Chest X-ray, PA view. Patient: 29 years old, sex M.
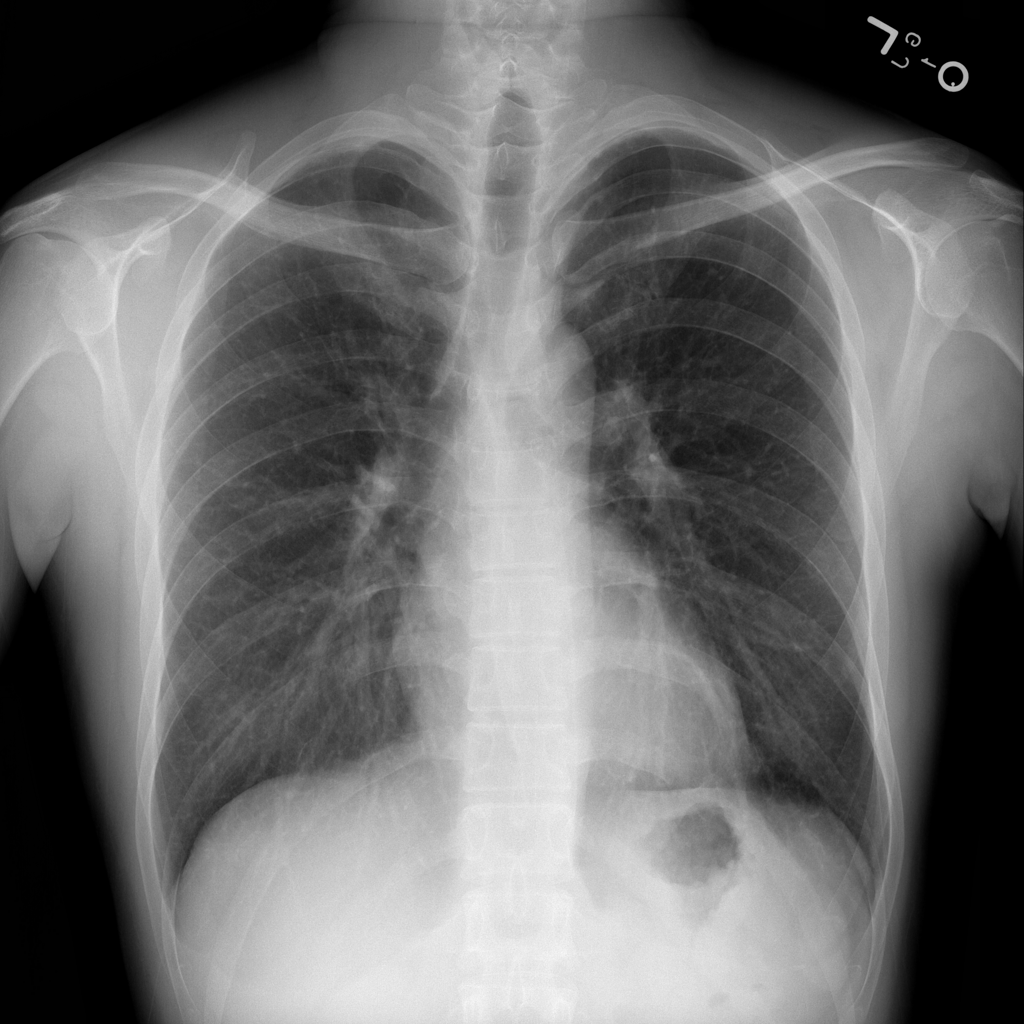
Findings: No Finding